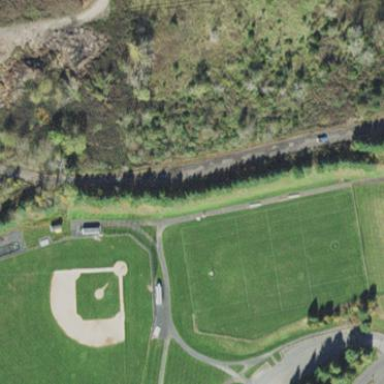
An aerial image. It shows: Lacrosse pitch for leisure land.